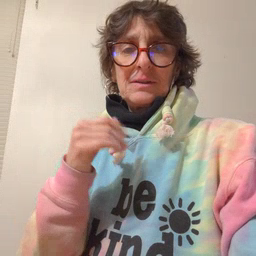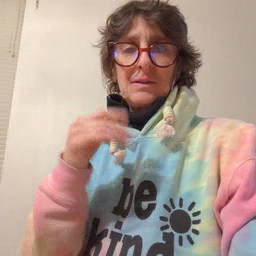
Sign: pajamas